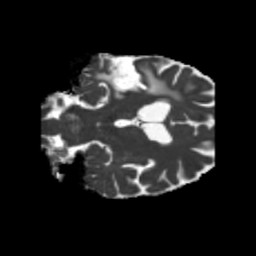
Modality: MD
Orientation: coronal
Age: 56
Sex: male
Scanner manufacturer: siemens
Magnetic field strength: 3 T
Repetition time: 5.25 s
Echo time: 0.08 s